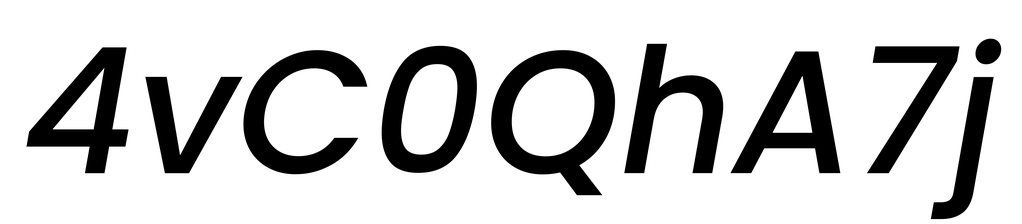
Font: Poppins-MediumItalic